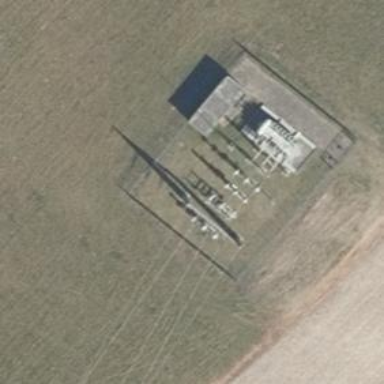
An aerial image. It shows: Three power lines with cables.